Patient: sex F, age 19
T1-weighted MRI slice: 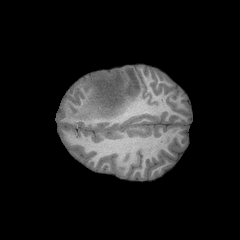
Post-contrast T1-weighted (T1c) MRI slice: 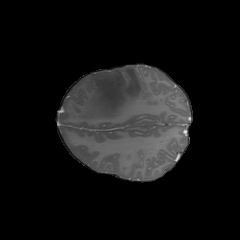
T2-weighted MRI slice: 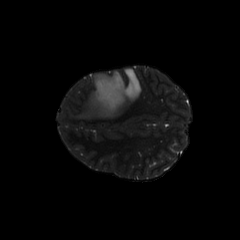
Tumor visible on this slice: yes
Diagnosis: Astrocytoma, IDH-mutant
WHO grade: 4